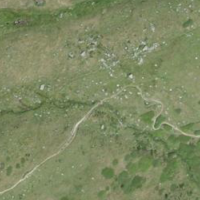
EUNIS habitat code: 26
Species observed at this site:
Vaccinium uliginosum